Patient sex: F
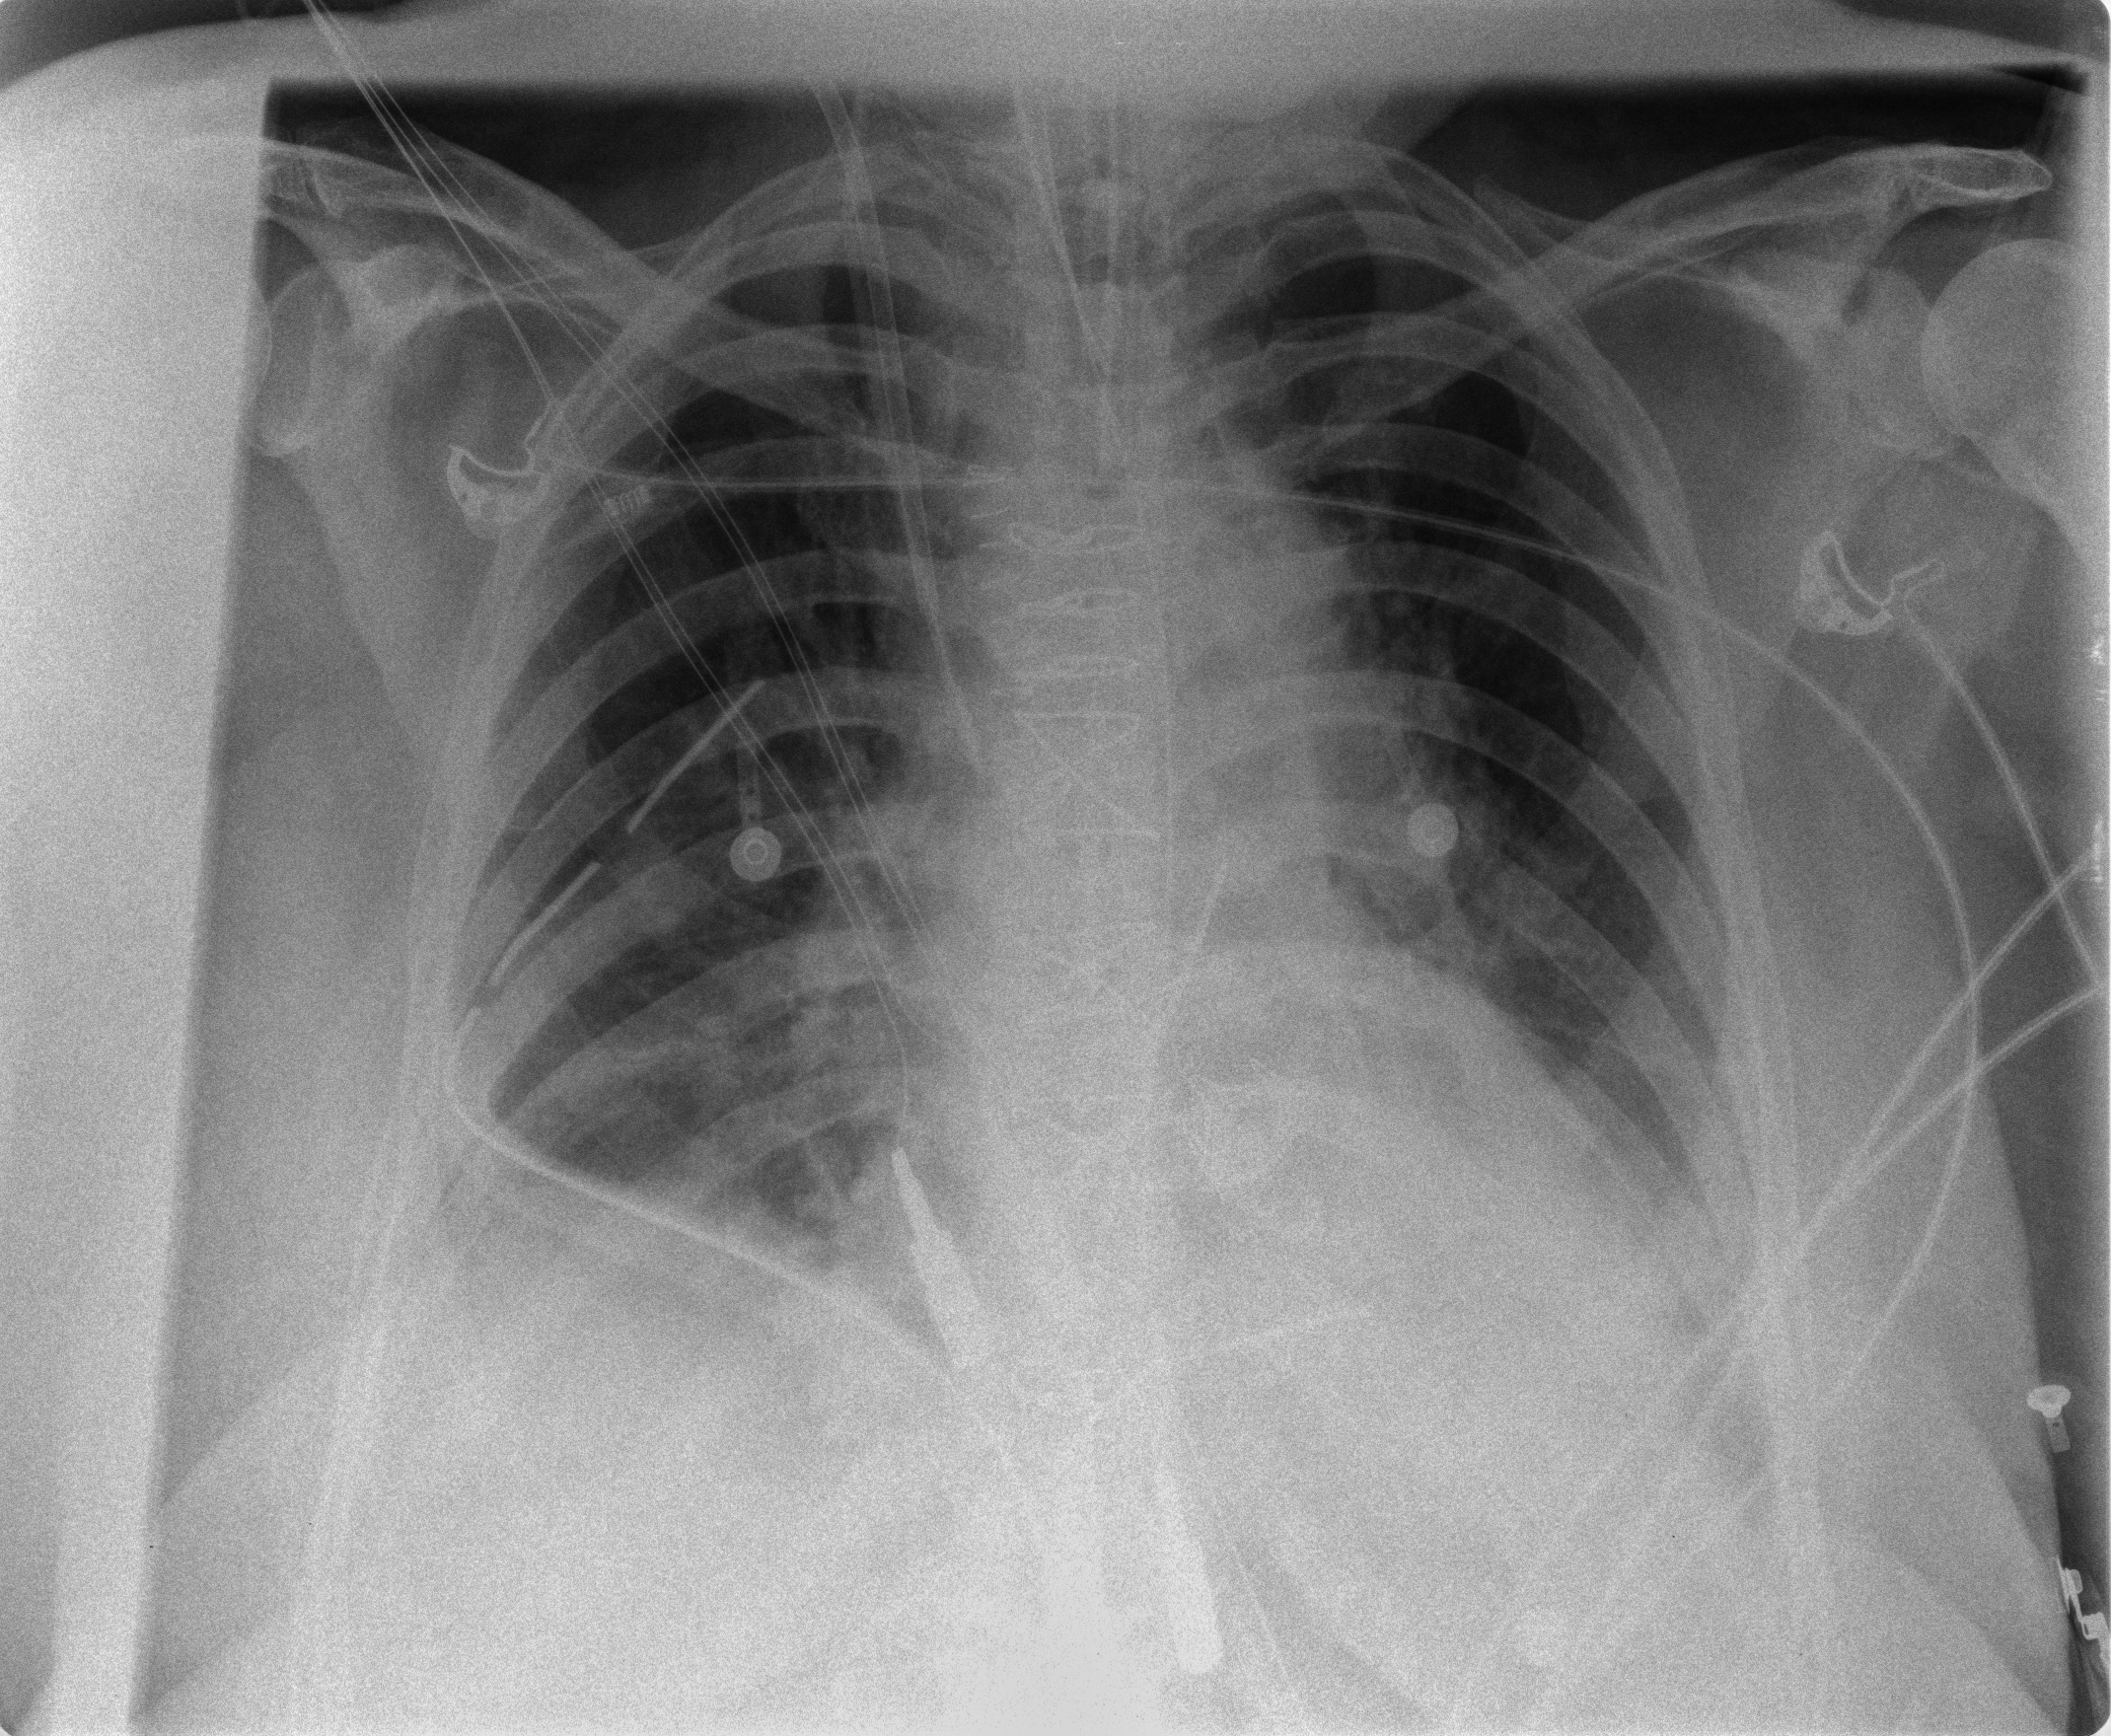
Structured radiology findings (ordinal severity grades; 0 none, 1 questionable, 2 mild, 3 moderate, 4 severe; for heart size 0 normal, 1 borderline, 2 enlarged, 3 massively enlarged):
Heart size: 0
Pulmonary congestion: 0
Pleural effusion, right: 1
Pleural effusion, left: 1
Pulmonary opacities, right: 0
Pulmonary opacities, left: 0
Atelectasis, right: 1
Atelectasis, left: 1